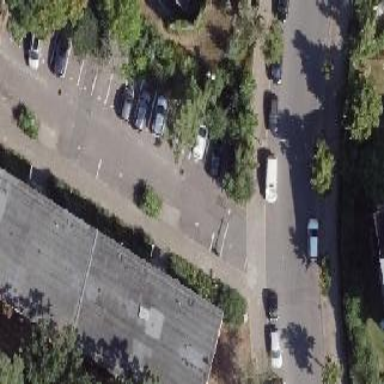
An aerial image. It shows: Residential building with flat roof.